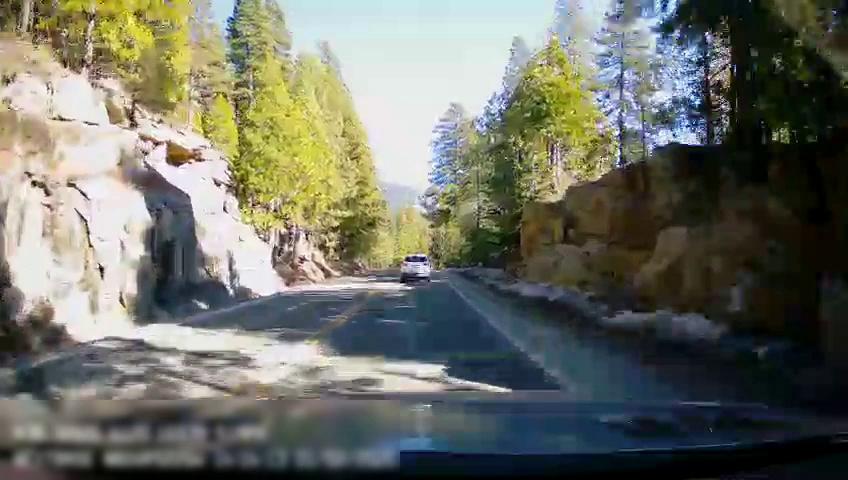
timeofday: Day
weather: Sunny
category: Drivable Space
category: Vehicles | SUV
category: Lanes | Current Lane
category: Lanes | Alternate Lane